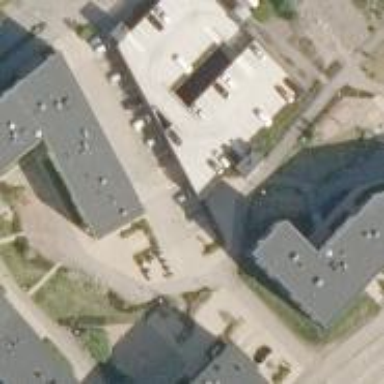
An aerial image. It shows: Multi-storey parking building.